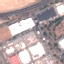
Land use / land cover: Industrial